Question: I'm trying to create a linked list without using structures in C.
I want to be able to store an 'int' variable on every node and a pointer to the next node, add unlimited numbers to the list, remove the first item, print all of the elements, etc.
I was thinking that every node of type 'int**' should have 2 pointers of type 'int*'.
the first one will point to an 'int' address and the second will point to 'NULL'.
Then, if I like to add a number to the list, I'll use the last pointer to point to a new allocated node of type 'int**' and so on.
I'm having trouble writing the proper code for this though, and can't seem to reach to the actual 'int' values. See the image below:

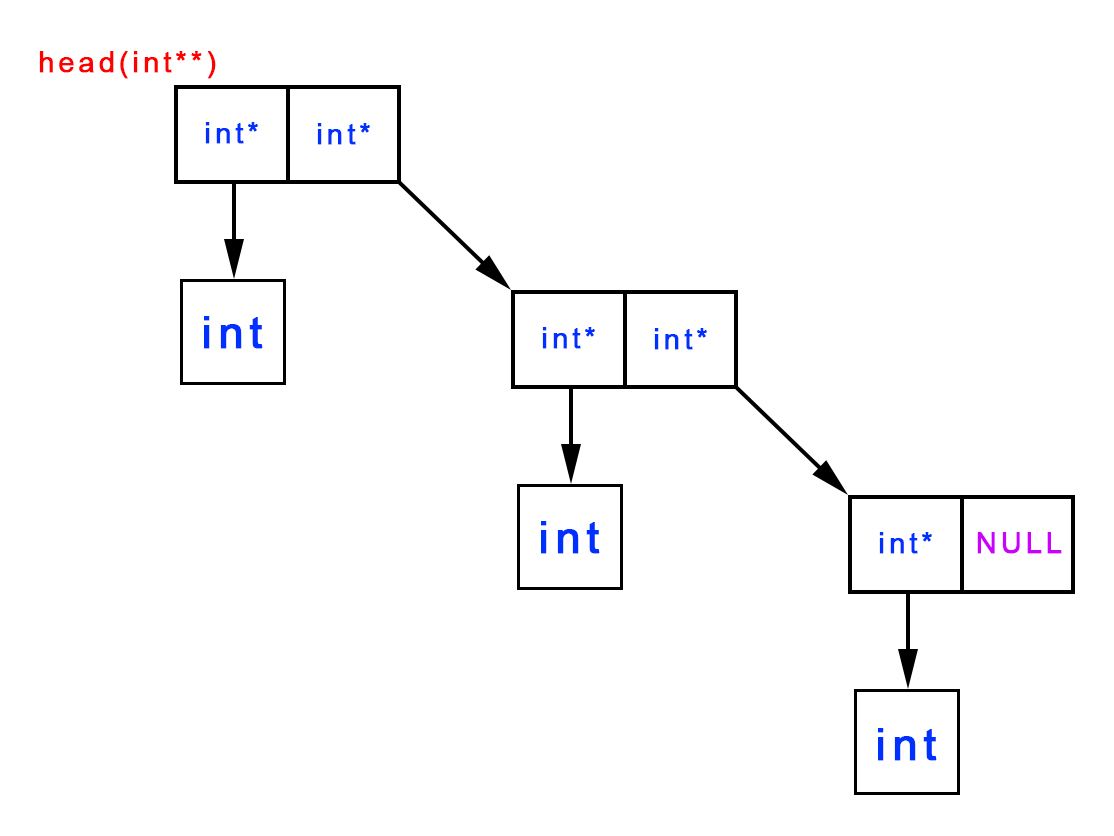
Answer: Here is a complete solution of a LinkedList managed as int ** pointers.
- the 'addNode()' function to add one node to the 'int **head'.
'''
int **addNode(int **head, int ival)
{
int **node = malloc(2 * sizeof(int *));
// don't forget to alloc memory to store the int value
node[0] = malloc(sizeof(int));
*(node[0]) = ival;
// next is pointing to NULL
node[1] = NULL;
if (head == NULL) {
// first node to be added
head = node;
}
else {
int **temp;
temp = head;
// temp[1] is the next
while (temp[1]!=NULL) {
// cast needed to go to the next node
temp = (int **)temp[1];
}
// cast needed to store the next node
temp[1] = (int *)node;
}
return (head);
}
'''
- a function 'display()' to explore the current linkedlist.
'''
void display(int **head)
{
int **temp;
int i = 0;
temp = head;
printf("display:
");
while (temp!=NULL) {
// temp[0] is pointing to the ivalue
printf("node[%d]=%d
",i++,*(temp[0]));
temp = (int **)temp[1];
}
printf("
");
}
'''
- the 'popNode()' function to remove the first node.
'''
int **popNode(int **head)
{
int **temp;
if (head!=NULL) {
temp = (int **)head[1];
// don't forget to free ivalue
free(head[0]);
// then free the next pointer
free(head[1]);
head = temp;
}
return (head);
}
'''
- then an example of 'main()' function using the linkedlist.
'''
int main()
{
int **head = NULL;
head = addNode(head,111);
head = addNode(head,222);
head = addNode(head,333);
display(head);
// display:
// node[0]=111
// node[1]=222
// node[2]=333
head = popNode(head);
display(head);
// display:
// node[0]=222
// node[1]=333
while ((head = popNode(head))!=NULL);
display(head);
// display:
return (0);
}
'''